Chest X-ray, PA view. Patient: 44 years old, sex F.
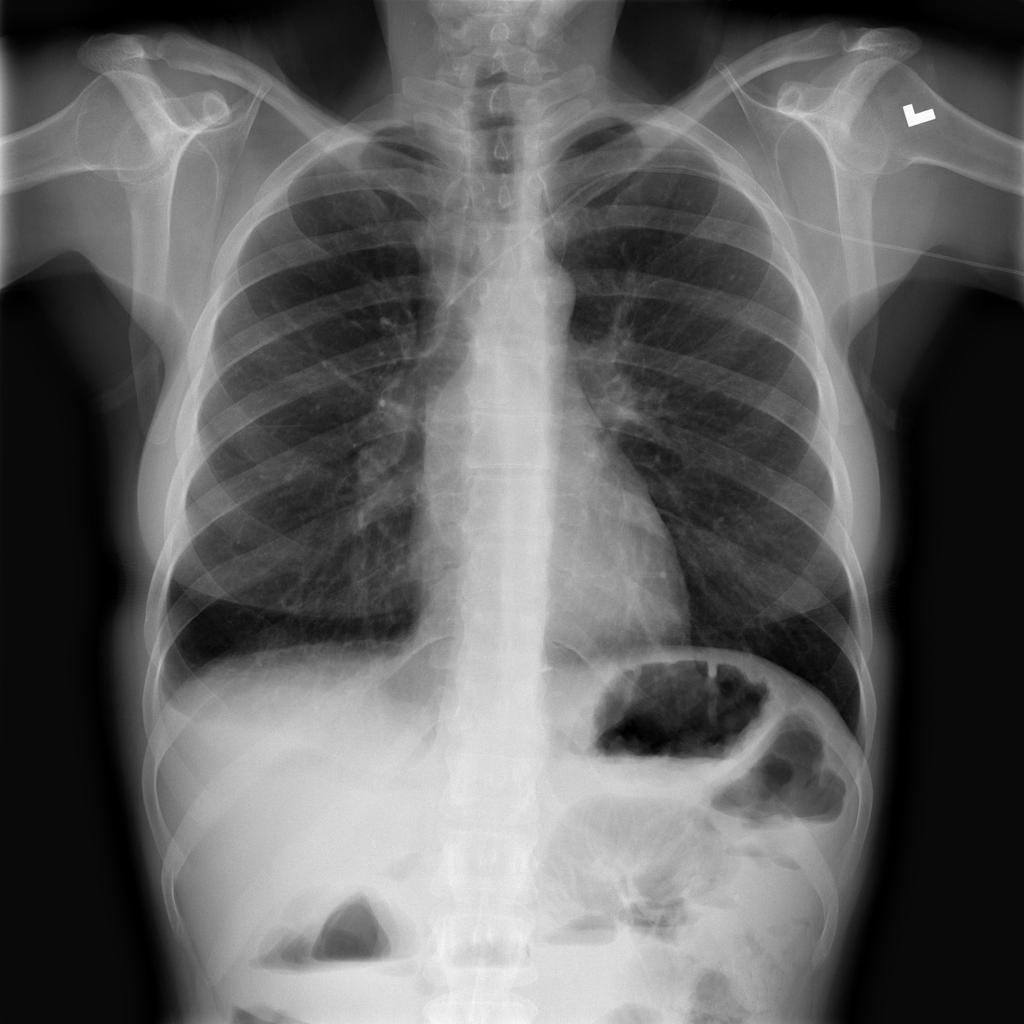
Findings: Infiltration